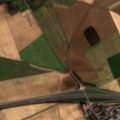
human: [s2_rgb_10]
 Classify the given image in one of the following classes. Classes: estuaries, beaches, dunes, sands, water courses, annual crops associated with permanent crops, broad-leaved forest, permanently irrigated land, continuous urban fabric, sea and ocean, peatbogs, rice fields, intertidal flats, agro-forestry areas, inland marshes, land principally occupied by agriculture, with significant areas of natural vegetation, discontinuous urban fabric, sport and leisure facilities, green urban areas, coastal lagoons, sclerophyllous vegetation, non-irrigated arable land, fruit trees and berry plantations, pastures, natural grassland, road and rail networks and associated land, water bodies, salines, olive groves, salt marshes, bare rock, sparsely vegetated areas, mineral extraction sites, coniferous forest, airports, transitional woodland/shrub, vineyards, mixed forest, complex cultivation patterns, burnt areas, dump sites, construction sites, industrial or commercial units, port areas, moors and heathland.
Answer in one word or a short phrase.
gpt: discontinuous urban fabric, industrial or commercial units, non-irrigated arable land, complex cultivation patterns